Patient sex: M
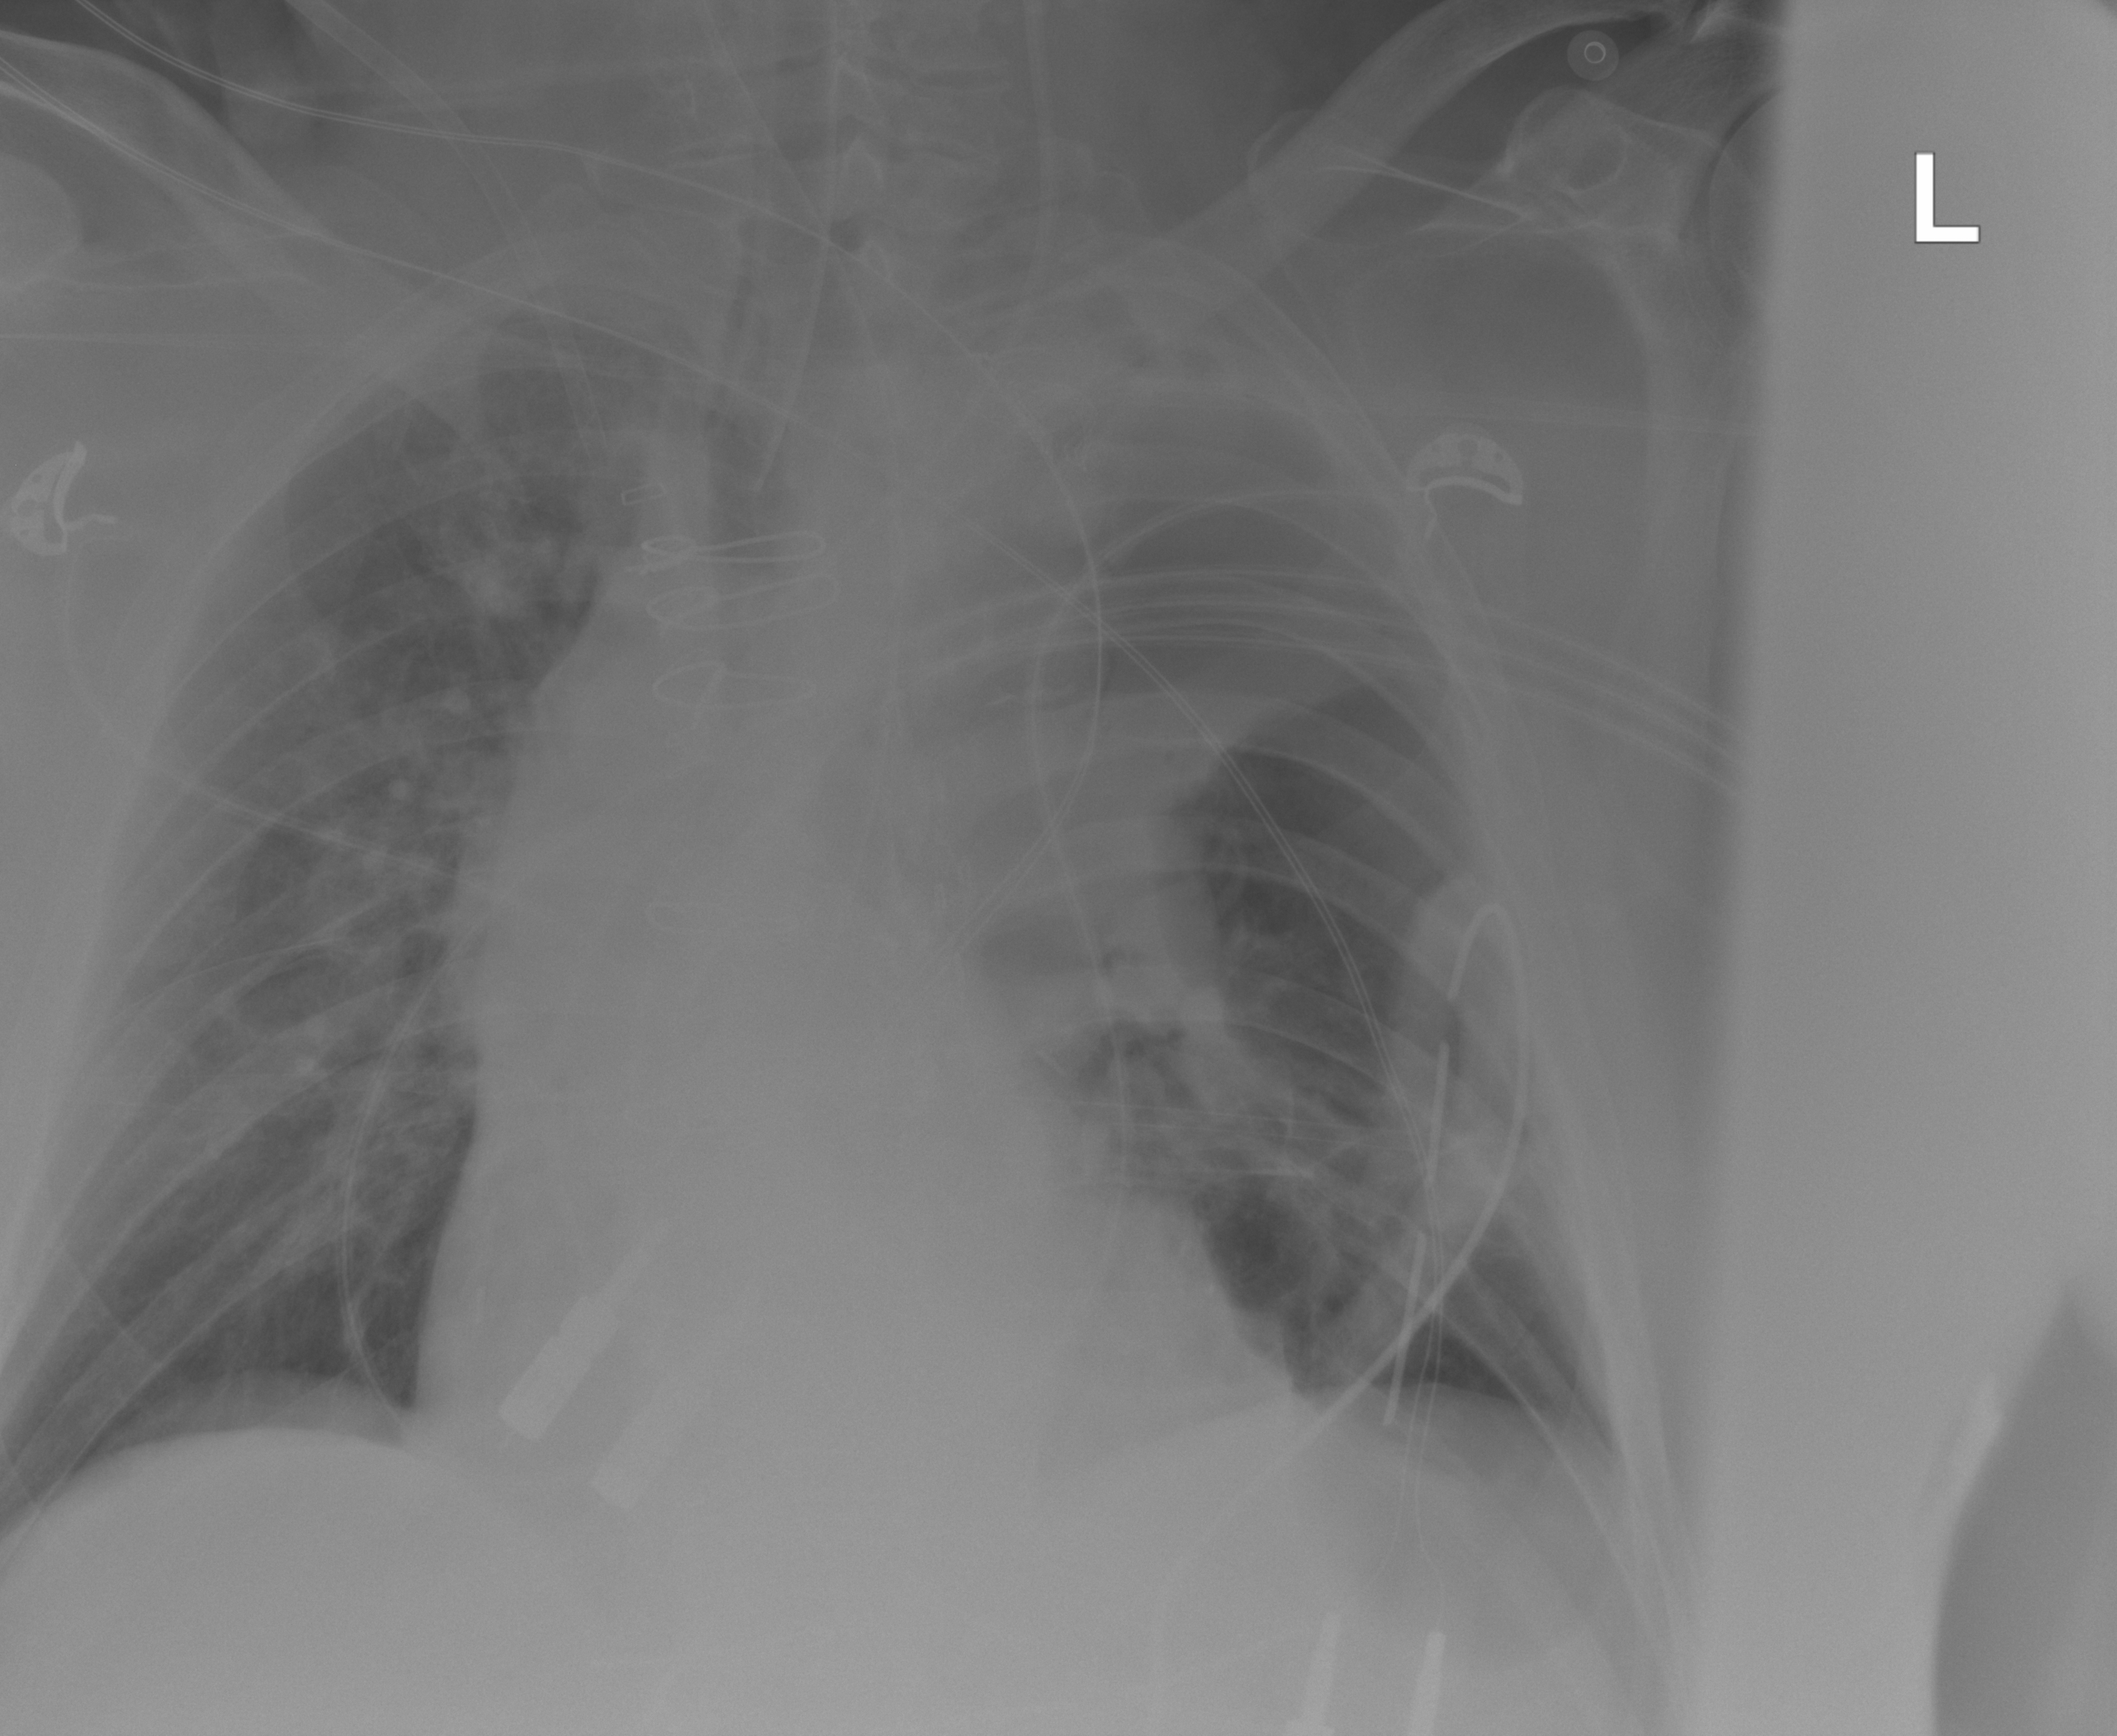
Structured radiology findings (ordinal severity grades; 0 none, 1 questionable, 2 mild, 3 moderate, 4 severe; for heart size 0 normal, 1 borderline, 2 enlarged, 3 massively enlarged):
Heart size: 0
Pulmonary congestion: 1
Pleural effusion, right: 0
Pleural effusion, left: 2
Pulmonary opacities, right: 0
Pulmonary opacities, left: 0
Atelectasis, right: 0
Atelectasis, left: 3